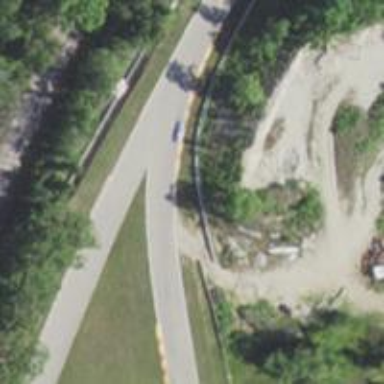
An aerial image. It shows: Raceway road.